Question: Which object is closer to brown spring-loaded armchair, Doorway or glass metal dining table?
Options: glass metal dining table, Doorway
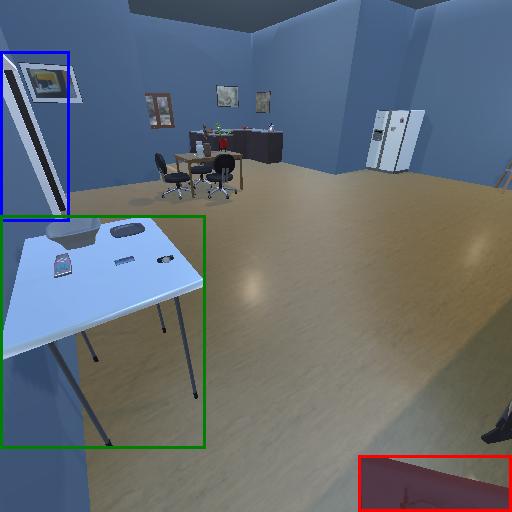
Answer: glass metal dining table